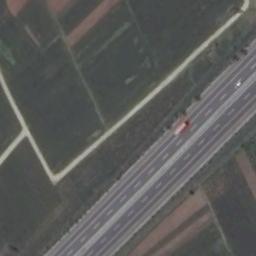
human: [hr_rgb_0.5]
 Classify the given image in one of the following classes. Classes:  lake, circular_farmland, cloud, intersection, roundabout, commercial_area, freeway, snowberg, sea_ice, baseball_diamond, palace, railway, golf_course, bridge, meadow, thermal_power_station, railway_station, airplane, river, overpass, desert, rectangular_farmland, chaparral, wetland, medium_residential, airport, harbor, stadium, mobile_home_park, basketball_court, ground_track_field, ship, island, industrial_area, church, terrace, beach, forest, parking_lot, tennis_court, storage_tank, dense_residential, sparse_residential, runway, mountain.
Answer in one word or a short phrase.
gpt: freeway